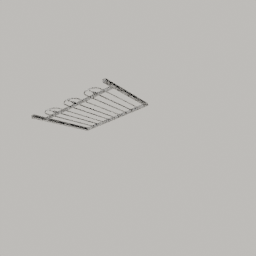
Label: architecture